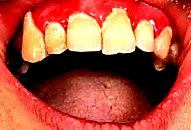
Condition: Gingivitis